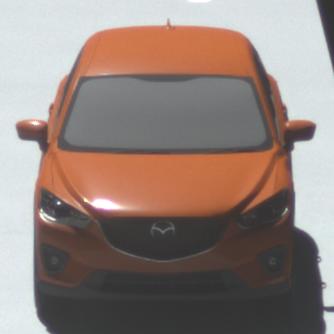
Make: Mazda
Model: CX-5 2.0 SKYACTIV-G 160
Detailed model: CX-5 (GH)
Model produced from: 2012/04
Model produced until: 2015/02
Doors: 5
Color: orange
Road condition: wet road
Daytime: midday
Contrast: high contrast